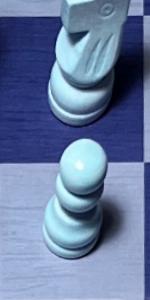
Label: Pawn_White